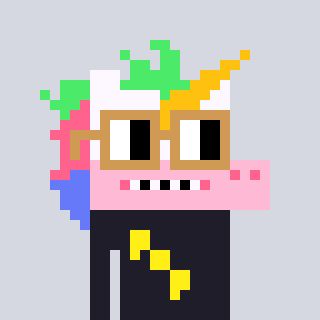
a pixel art character with square brown glasses, a unicorn-shaped head and a grayscale-colored body on a cool background